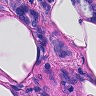
Metastatic tissue present: yes